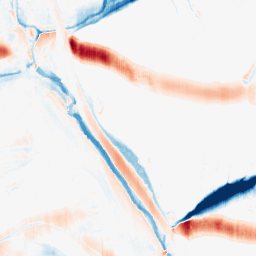
Category: morphological
Decomposition family: morphological_ellipse
Decomposition parameters: operation: average
width: 30
height: 5
Upsampling method: quartic
Upsampling parameters: scale: 2
Upsampling scale: 2